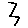
Label: zigzag